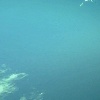
Label: water